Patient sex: M
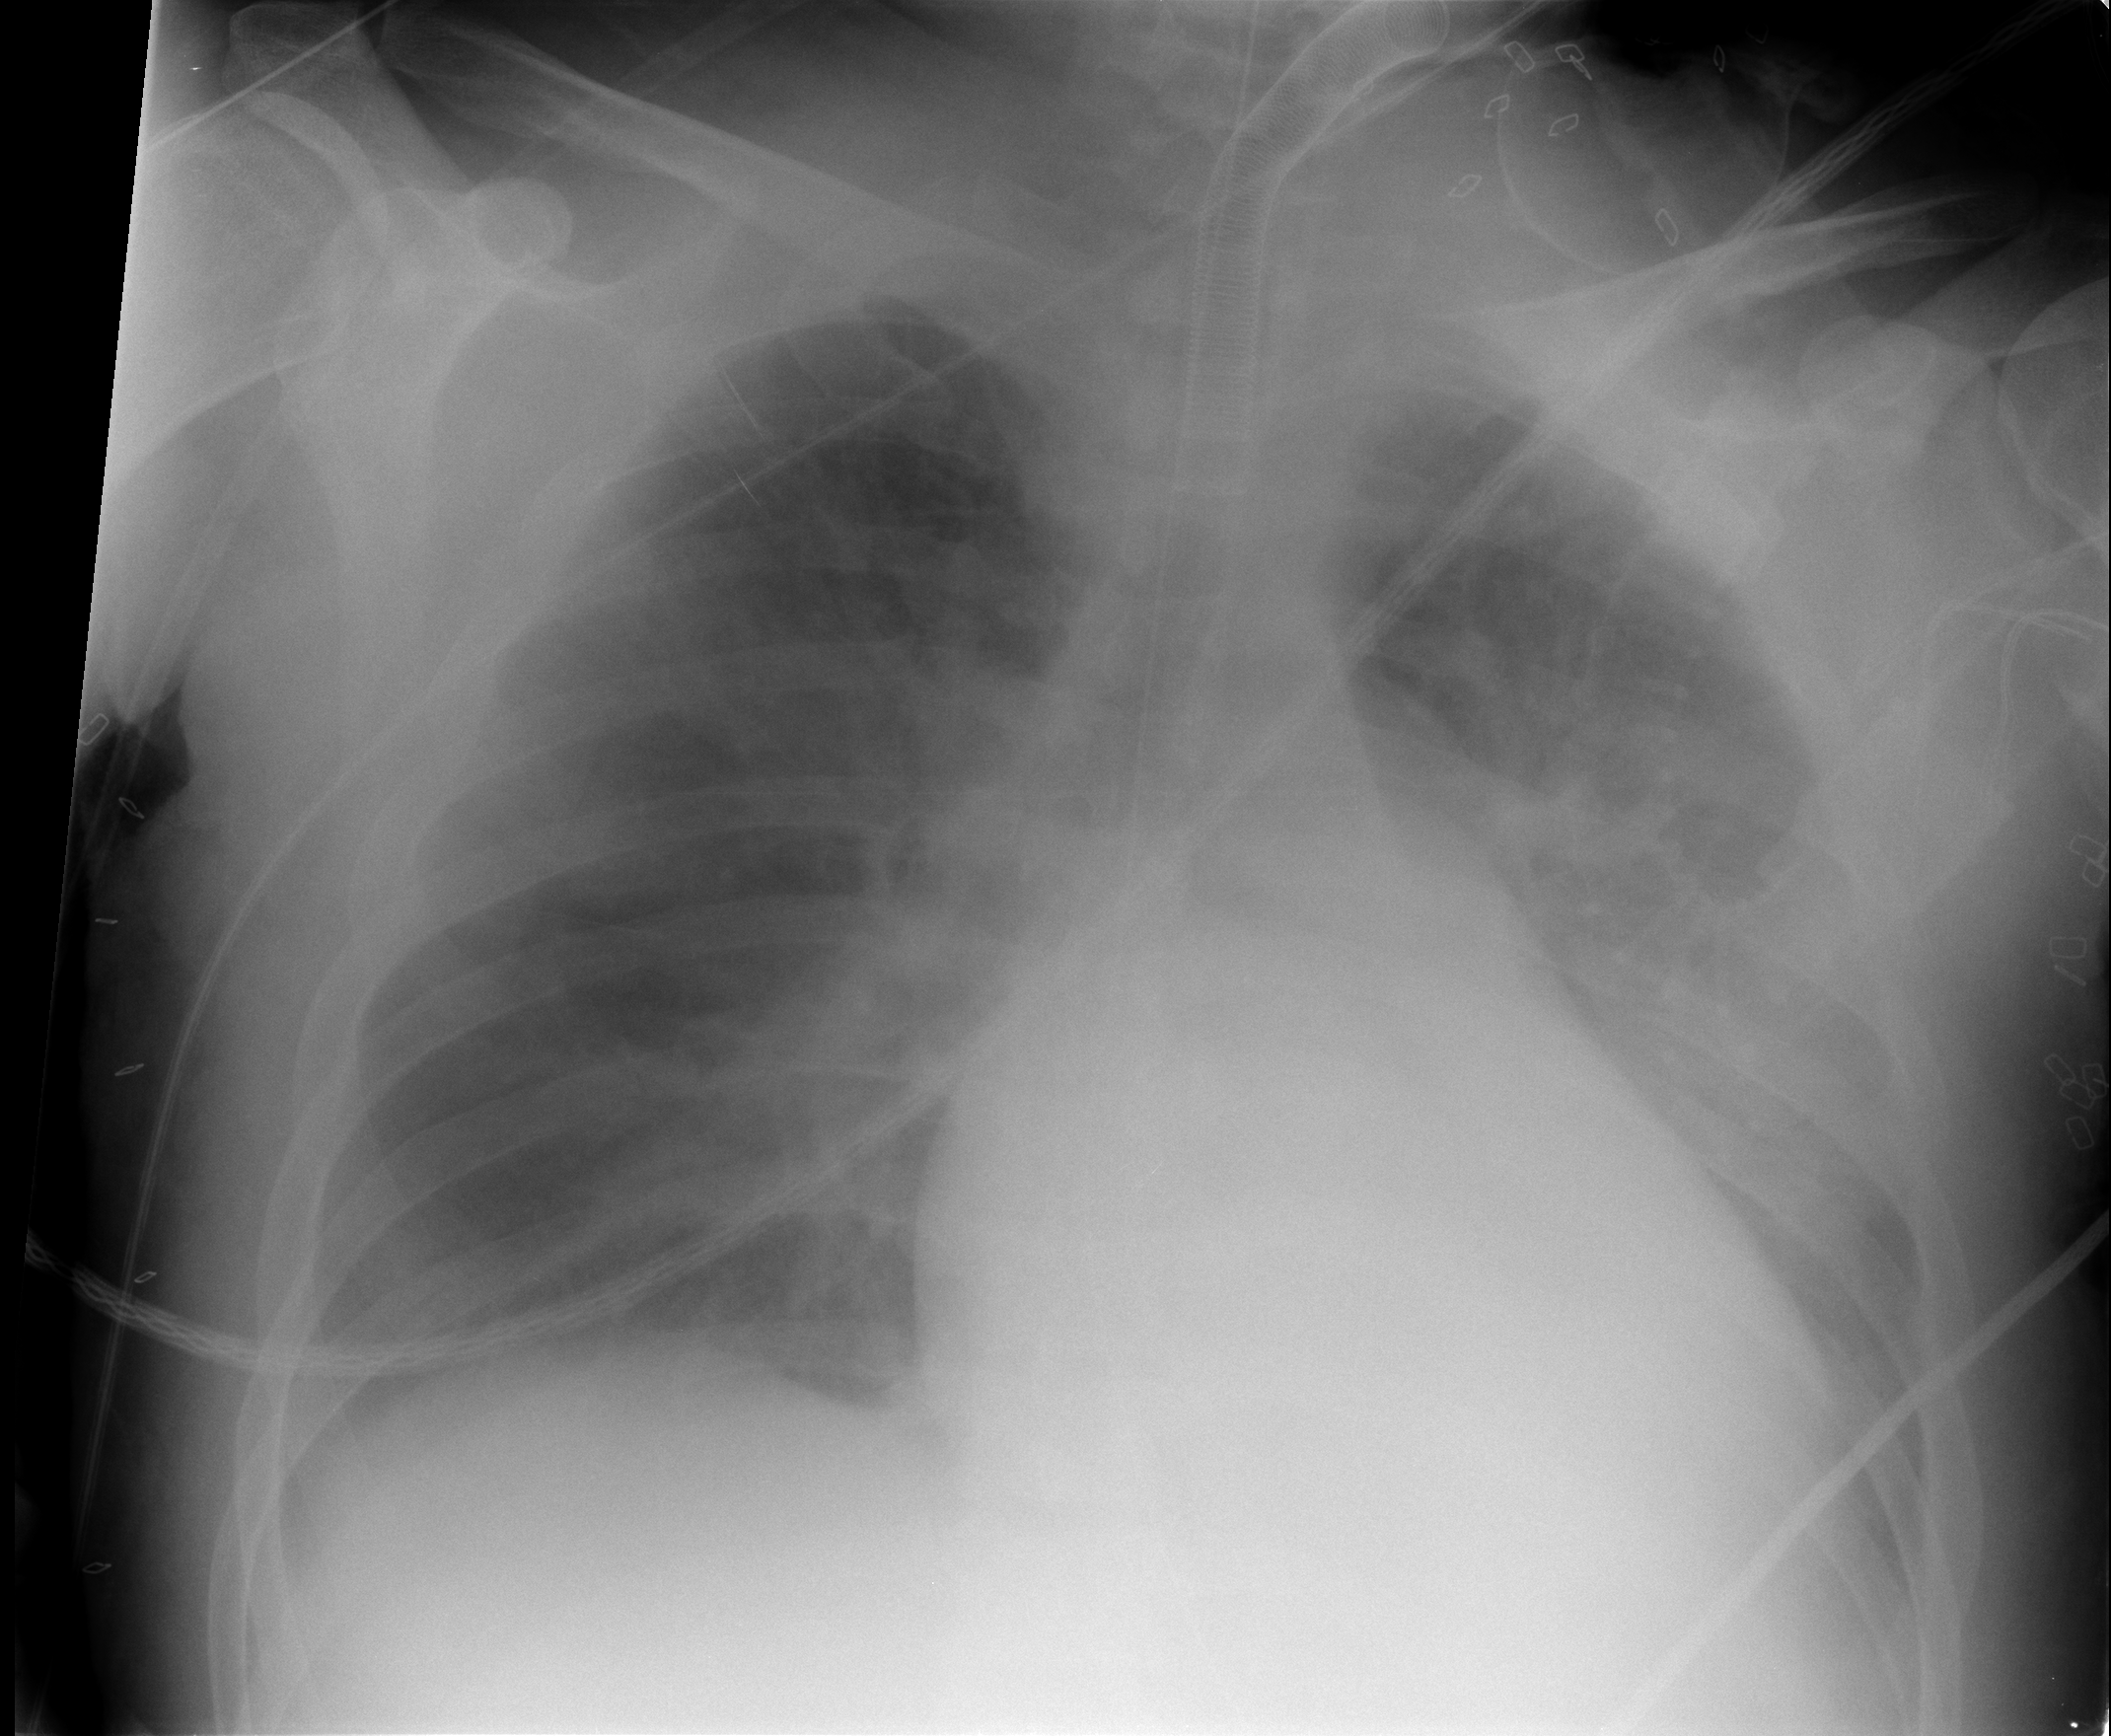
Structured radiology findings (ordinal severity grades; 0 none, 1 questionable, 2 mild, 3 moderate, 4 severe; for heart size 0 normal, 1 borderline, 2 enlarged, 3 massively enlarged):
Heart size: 2
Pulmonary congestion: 3
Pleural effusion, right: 2
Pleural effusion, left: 2
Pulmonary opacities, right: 2
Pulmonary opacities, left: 3
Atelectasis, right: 2
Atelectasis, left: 2